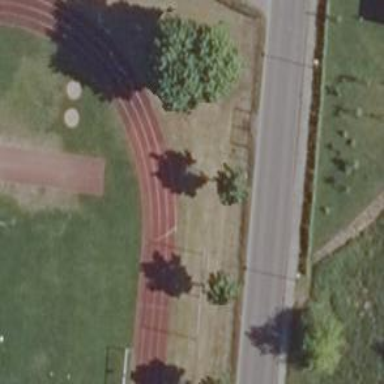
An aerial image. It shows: Track in leisure land.